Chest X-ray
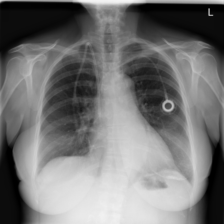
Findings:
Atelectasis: negative
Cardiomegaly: negative
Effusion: negative
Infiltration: negative
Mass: negative
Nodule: negative
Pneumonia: negative
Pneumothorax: negative
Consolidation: negative
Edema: negative
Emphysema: negative
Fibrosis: negative
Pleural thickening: negative
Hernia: negative